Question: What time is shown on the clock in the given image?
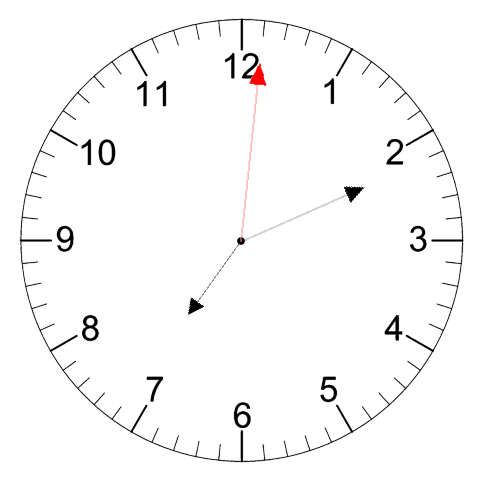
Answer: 07:11:01